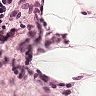
Metastatic tissue present: no